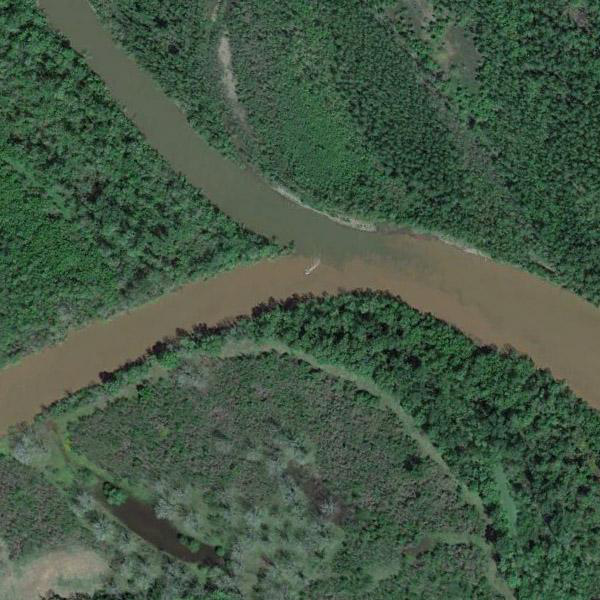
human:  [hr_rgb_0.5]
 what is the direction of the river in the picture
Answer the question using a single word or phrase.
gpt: from left to right